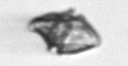
Label: Kryptoperidinium_triquetrum